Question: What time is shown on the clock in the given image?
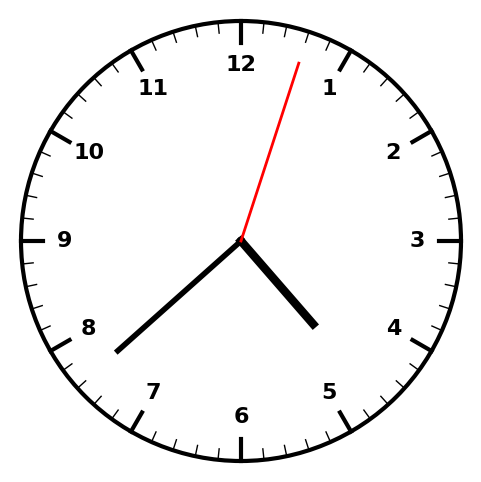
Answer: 04:38:03